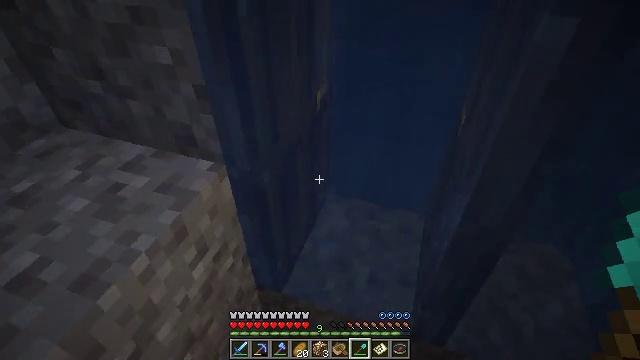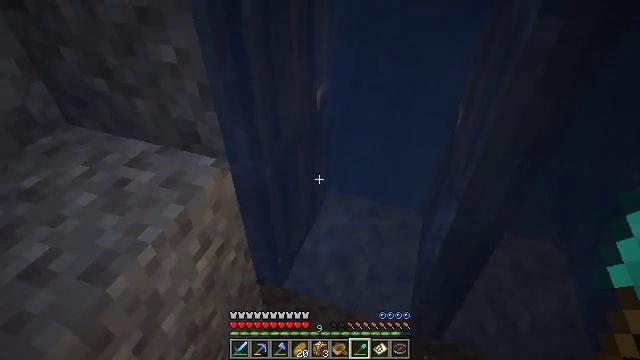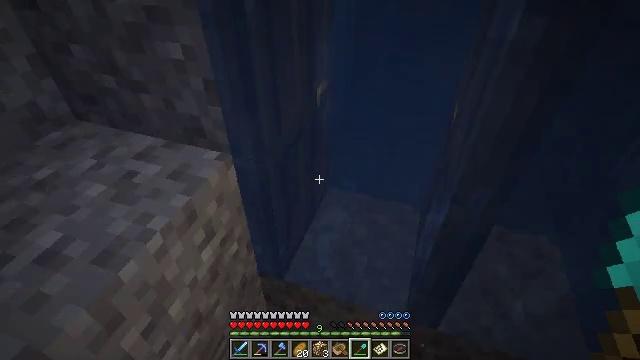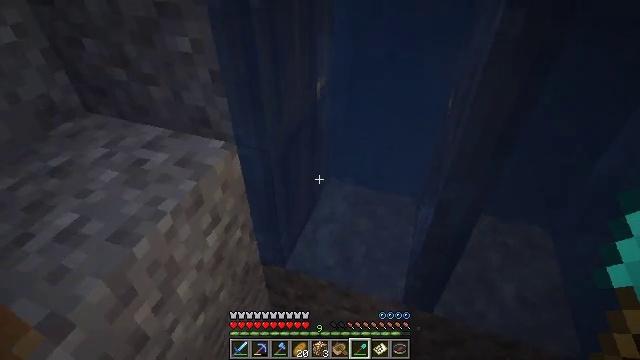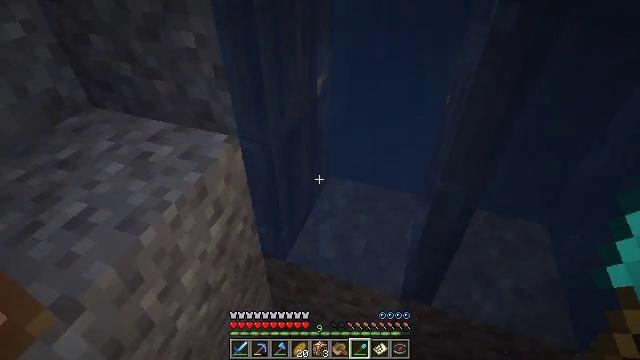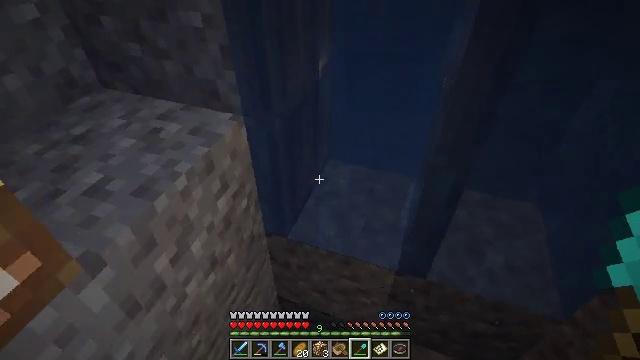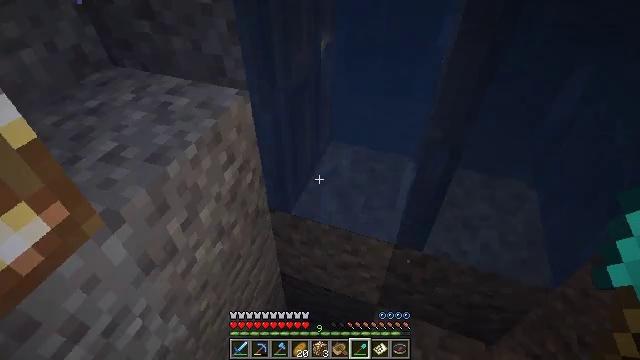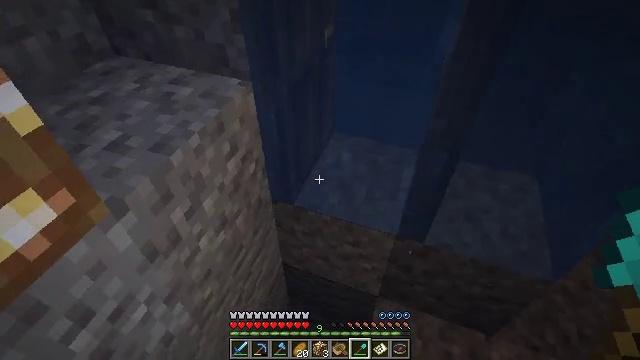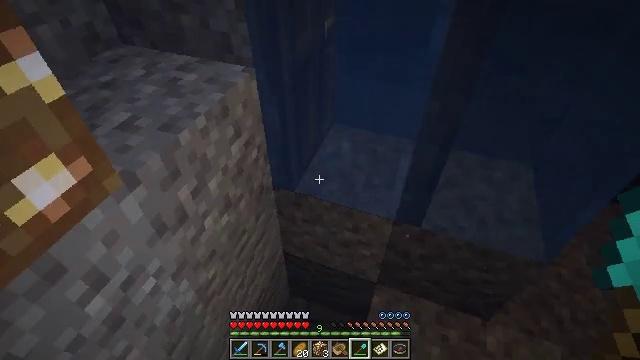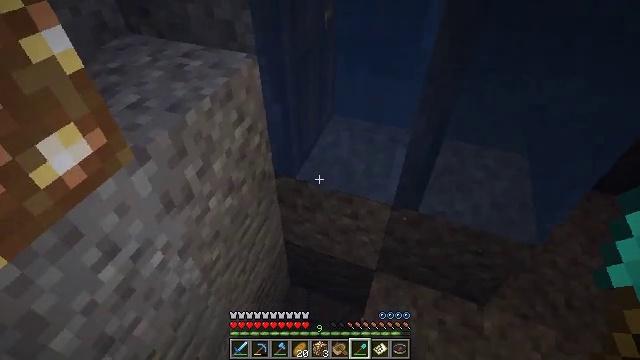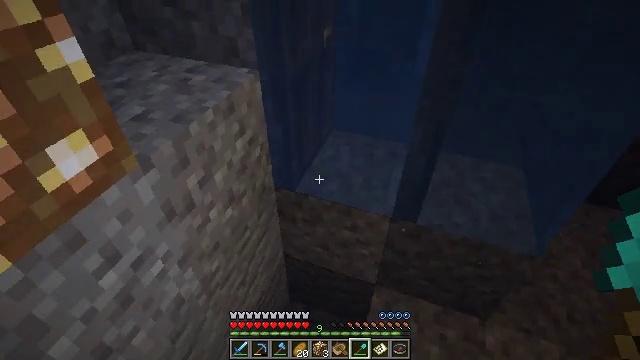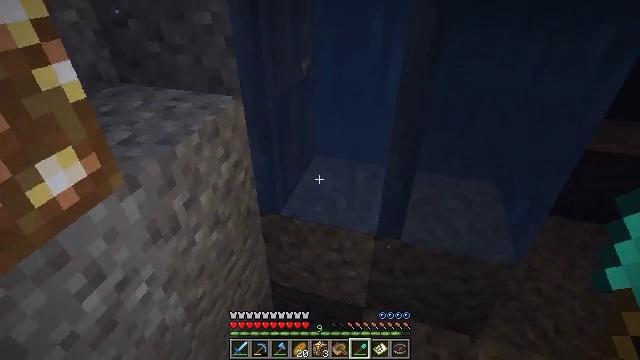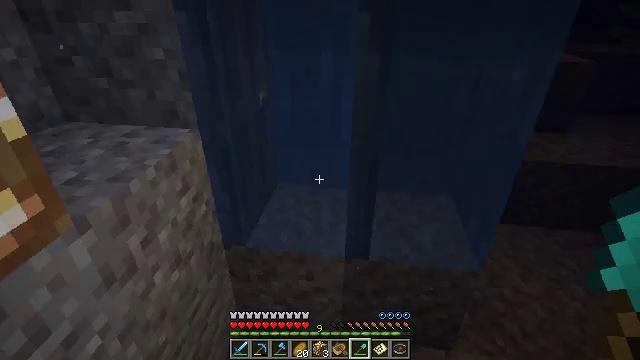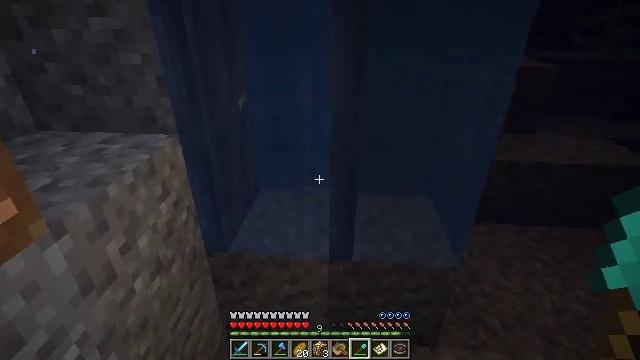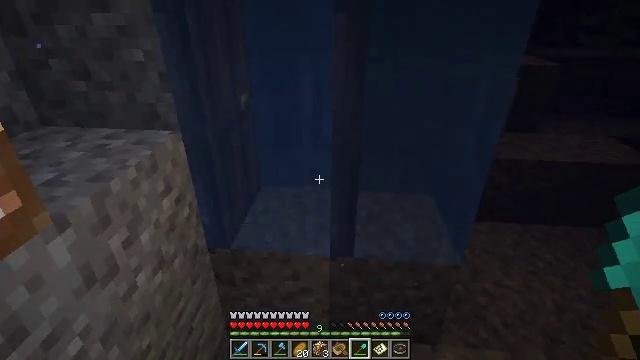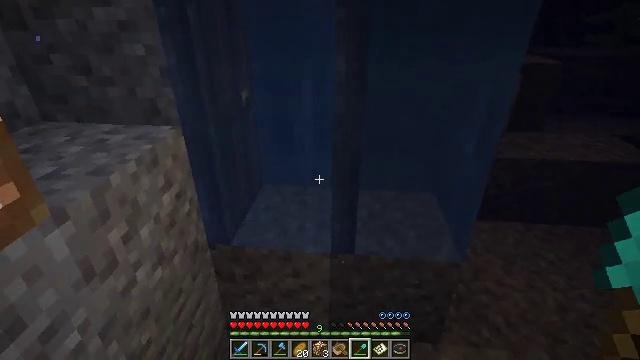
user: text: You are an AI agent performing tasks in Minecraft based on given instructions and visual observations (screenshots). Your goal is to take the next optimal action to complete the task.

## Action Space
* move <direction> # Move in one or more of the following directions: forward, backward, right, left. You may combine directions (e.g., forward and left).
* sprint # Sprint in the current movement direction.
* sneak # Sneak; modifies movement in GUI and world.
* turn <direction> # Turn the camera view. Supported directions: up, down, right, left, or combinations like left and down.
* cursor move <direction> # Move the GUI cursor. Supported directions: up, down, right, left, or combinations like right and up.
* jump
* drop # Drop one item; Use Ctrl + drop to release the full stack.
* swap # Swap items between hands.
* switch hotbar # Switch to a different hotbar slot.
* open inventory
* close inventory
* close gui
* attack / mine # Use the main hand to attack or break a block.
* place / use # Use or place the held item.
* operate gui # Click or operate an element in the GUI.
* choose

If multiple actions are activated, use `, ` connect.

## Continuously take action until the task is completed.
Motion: motion action
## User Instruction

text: Collect dark oak door into your inventory.
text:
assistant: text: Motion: move back
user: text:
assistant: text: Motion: move back
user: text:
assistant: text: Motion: move back
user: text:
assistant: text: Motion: move back
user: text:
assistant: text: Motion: move back, turn down
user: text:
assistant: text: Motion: move back, turn down
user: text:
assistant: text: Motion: move back, turn down
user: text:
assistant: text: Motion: move back
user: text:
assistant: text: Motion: move back
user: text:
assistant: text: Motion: turn up
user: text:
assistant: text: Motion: turn right and up
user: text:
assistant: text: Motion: turn right and up
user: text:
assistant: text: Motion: turn right and up
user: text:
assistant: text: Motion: move forward
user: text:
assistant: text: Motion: move forward
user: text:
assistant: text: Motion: move forward, turn left and down
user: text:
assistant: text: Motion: move forward, turn left and down
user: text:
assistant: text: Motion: turn left
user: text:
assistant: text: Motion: turn left
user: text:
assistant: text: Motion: turn left
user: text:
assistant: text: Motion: move forward
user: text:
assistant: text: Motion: move forward
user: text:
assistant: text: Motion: move forward
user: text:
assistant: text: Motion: move forward
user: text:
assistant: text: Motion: move forward, turn left
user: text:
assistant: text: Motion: move forward, turn left and up
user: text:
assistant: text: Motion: move forward, turn left and up
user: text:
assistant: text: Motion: move forward
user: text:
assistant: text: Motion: move forward
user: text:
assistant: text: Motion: move forward, turn left and down